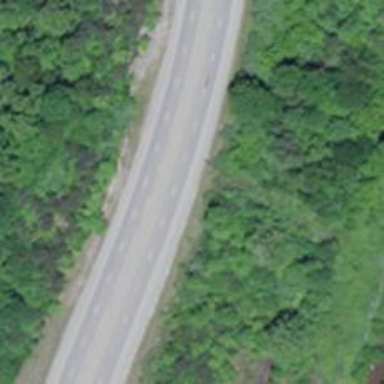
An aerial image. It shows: Trunk highway.